Question: I am making an list of products in a shop website using asp.net and html.
my Items are showing up alright, But i don't like the look of the button being misaligned depending on the prodcut name length.

i am trying to keep the details button fixed at the bottom regardless, like the box like it is on product 1,3 , and 5.
The other products' names push the text down.
these are my css in question.
'''
#GameCatalogue
{
list-style-type:none;
}
#GameCatalogue li {
/* http://blog.mozilla.org/webdev/2009/02/20/cross-browser-inline-block/ */
width: 200px;
min-height: 320px;
border: 1px solid #000;
display: -moz-inline-stack;
display: inline-block;
vertical-align: top;
margin: 5px;
zoom: 1;
*display: inline;
_height: 250px;
border-radius: 7px;
}
.detailsButtom{
position: relative;
top: 25px;
/* i tried, vertical-height, alignment, position fixed, absolute, messed around with z-index, as well as moving the items in different locations through my li containter.
}
'''
and this is my output html (for 1 item)
'''
<li>
<div class="img">
<img alt="" src="../Images/mariou.jpg" id="Graphic1">
</div>
<div class="info">
<h3 id="Name" 1'="">SuperMario U</h3>
<p id="Descr1" data-description="Super Mario u is the latest installment of the classic mario franchise. up to 5 players simultaniously can traverse a vast world spanning over 90 unique levels.">
Super Mario u is the...</p>
<div class="price"><span class="st">Our Price:</span>
<strong id="price1">$45.99</strong>
</div><div class="actions"><a href="#details_popup" style="position: relative;top: 25px;" data-toggle="modal" class="btn btn-primary" data-prodcd"1"="">Details</a></div></div></li>
'''
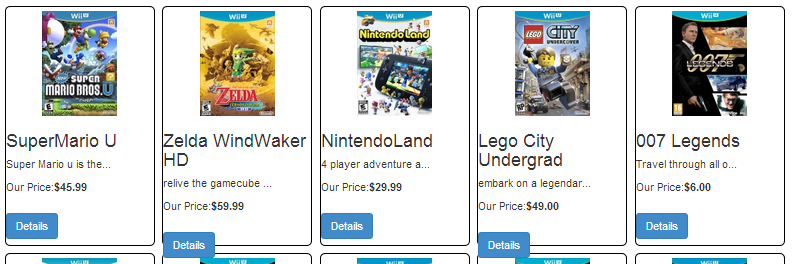
Answer: To start with, please notice that the CSS code you've posted doesn't fully match the DOM that you've posted (in the DOM you have no element with the 'detailsButtom' class).
---
To achieve what you want, you need to set 'position: absolute' for the element you want to "stick" to the bottom.
Then you need to set its container's <URL>.
---
So, set the '.detailsButtom' (Should be written ) class likewise:
'''
.detailsButtom {
position: absolute;
bottom: 10px;
left: 0; /* You can change these values */
}
'''
and set the container's class to be (I assume it's the li in your CSS):
'''
#GameCatalogue li {
position: relative;
}
'''
---
## Further Reading
1. CSS Tricks - Absolute Positioning Inside Relative Positioning
2. Learn CSS Positioning in Ten Steps